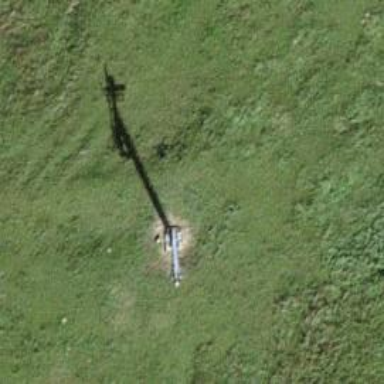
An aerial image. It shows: Pylon used for aerialway.